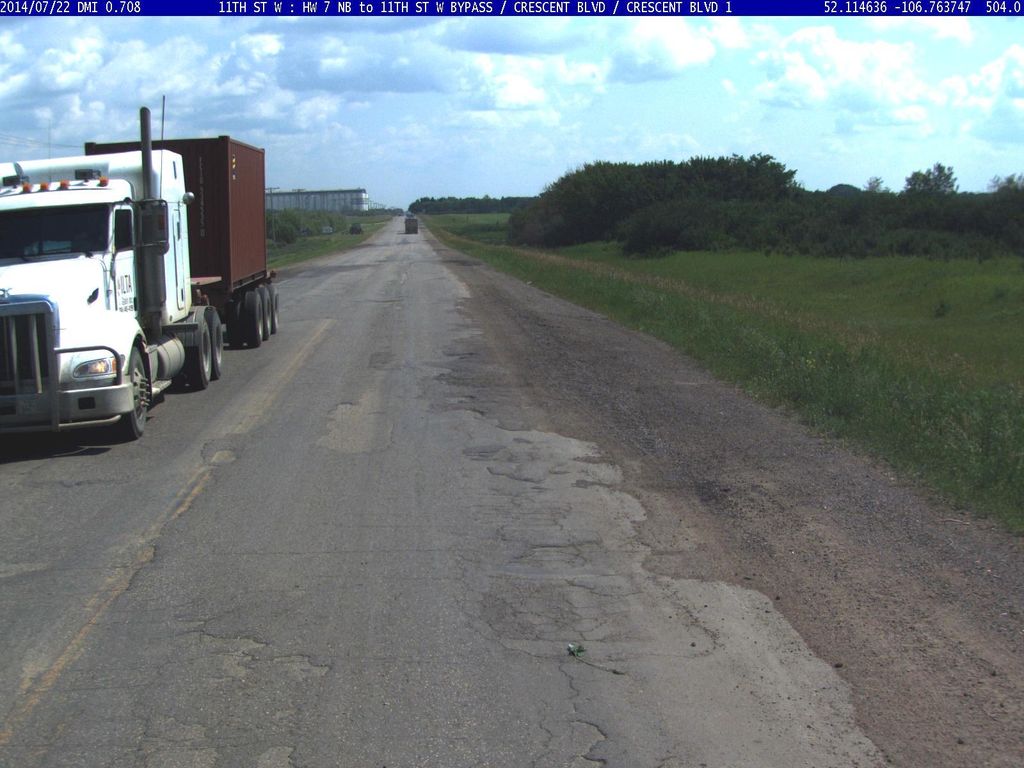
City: saskatoon